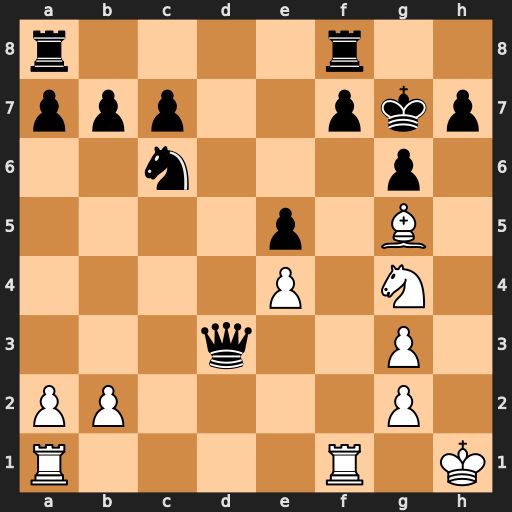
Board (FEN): r4r2/ppp2pkp/2n3p1/4p1B1/4P1N1/3q2P1/PP4P1/R4R1K
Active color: w
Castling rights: -
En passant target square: -
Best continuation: Bf6+ Kg8 Nh6#